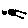
Label: moon